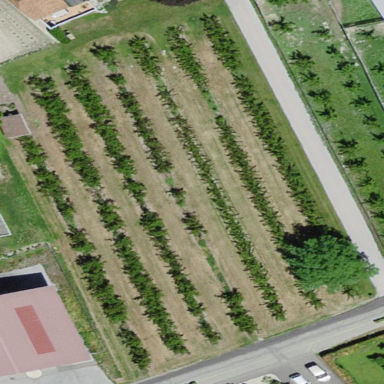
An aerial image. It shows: Orchard.